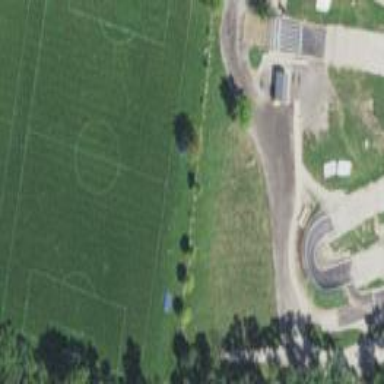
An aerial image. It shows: Soccer pitch for outdoor sports and leisure activities.